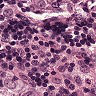
Metastatic tissue present: yes